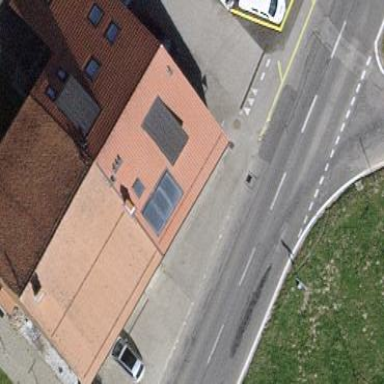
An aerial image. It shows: Simple and straightforward house.